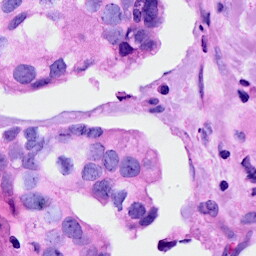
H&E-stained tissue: Breast